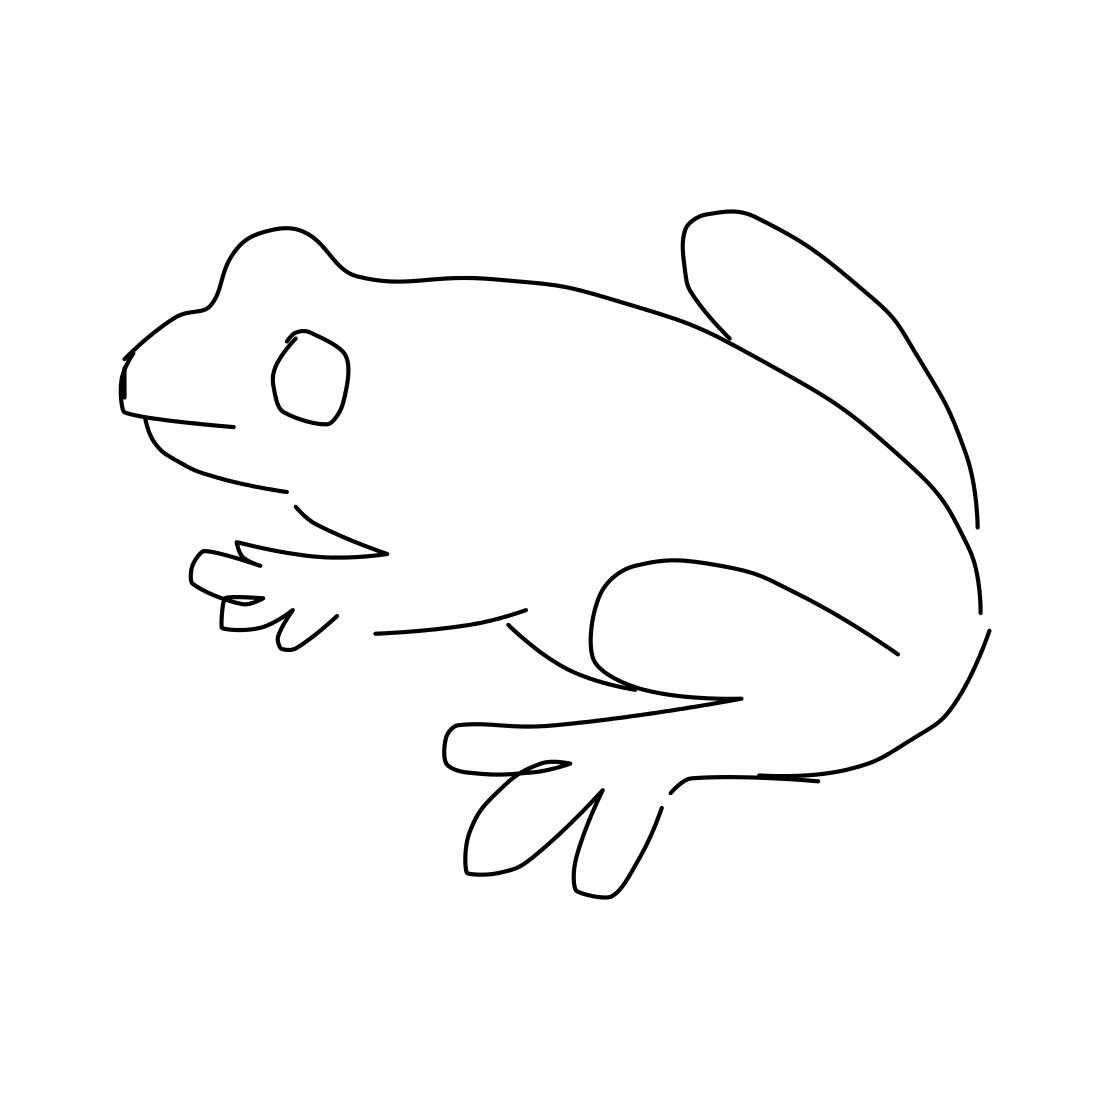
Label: frog